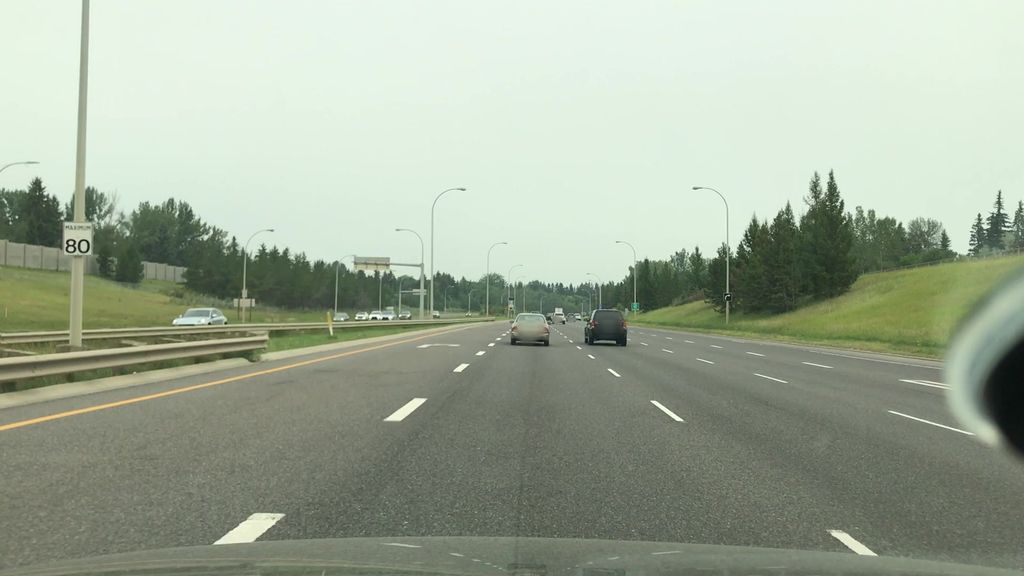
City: edmonton